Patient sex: M
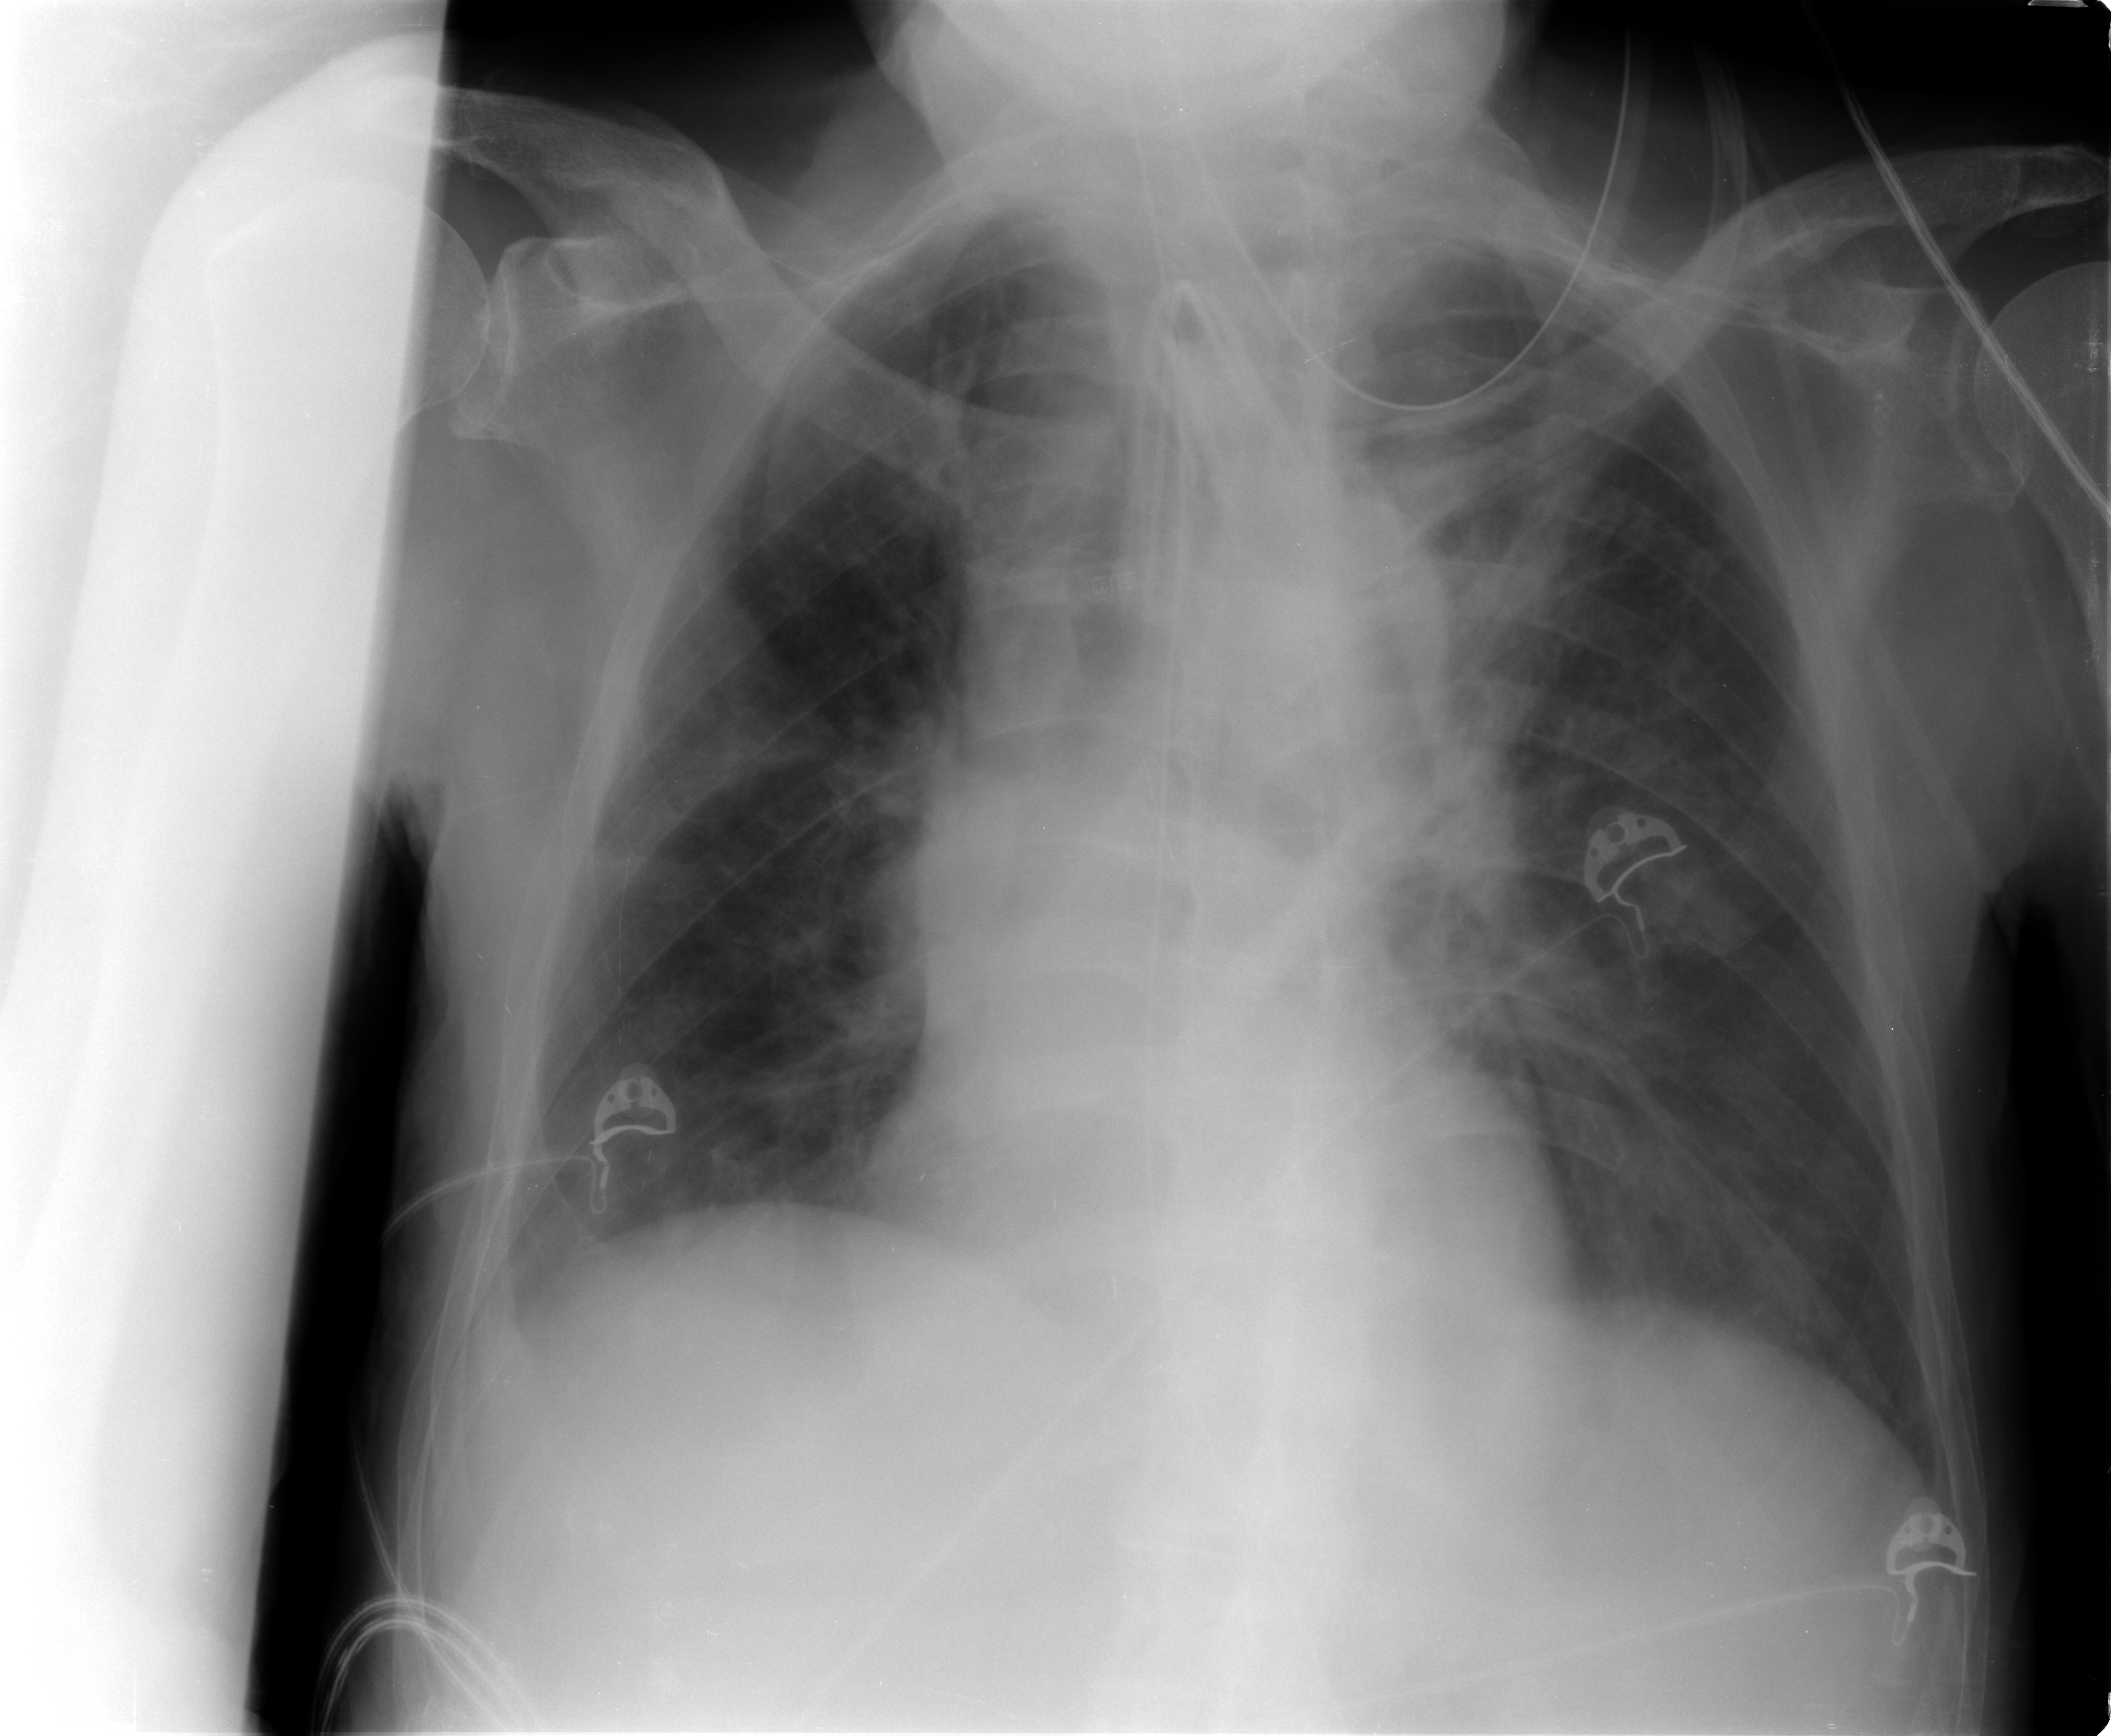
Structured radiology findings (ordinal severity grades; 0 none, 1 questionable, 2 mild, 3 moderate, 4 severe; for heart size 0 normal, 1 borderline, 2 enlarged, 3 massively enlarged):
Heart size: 0
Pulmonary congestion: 2
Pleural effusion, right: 2
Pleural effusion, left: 0
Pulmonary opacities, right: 2
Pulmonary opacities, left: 2
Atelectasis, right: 2
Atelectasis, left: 2